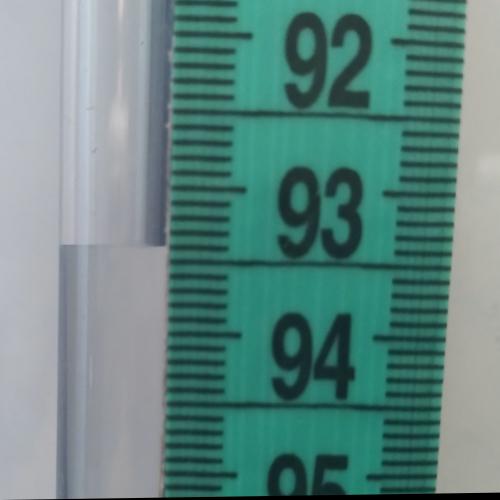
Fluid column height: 93.4 cm